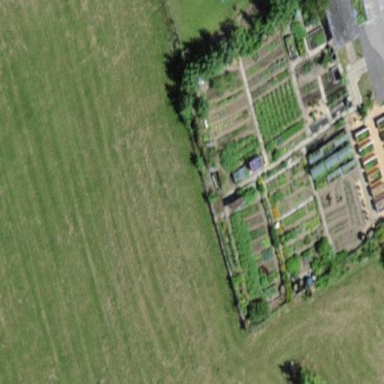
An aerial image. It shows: Garden area designated for leisure land.